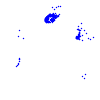
Particle: electron